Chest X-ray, PA view. Patient: 42 years old, sex M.
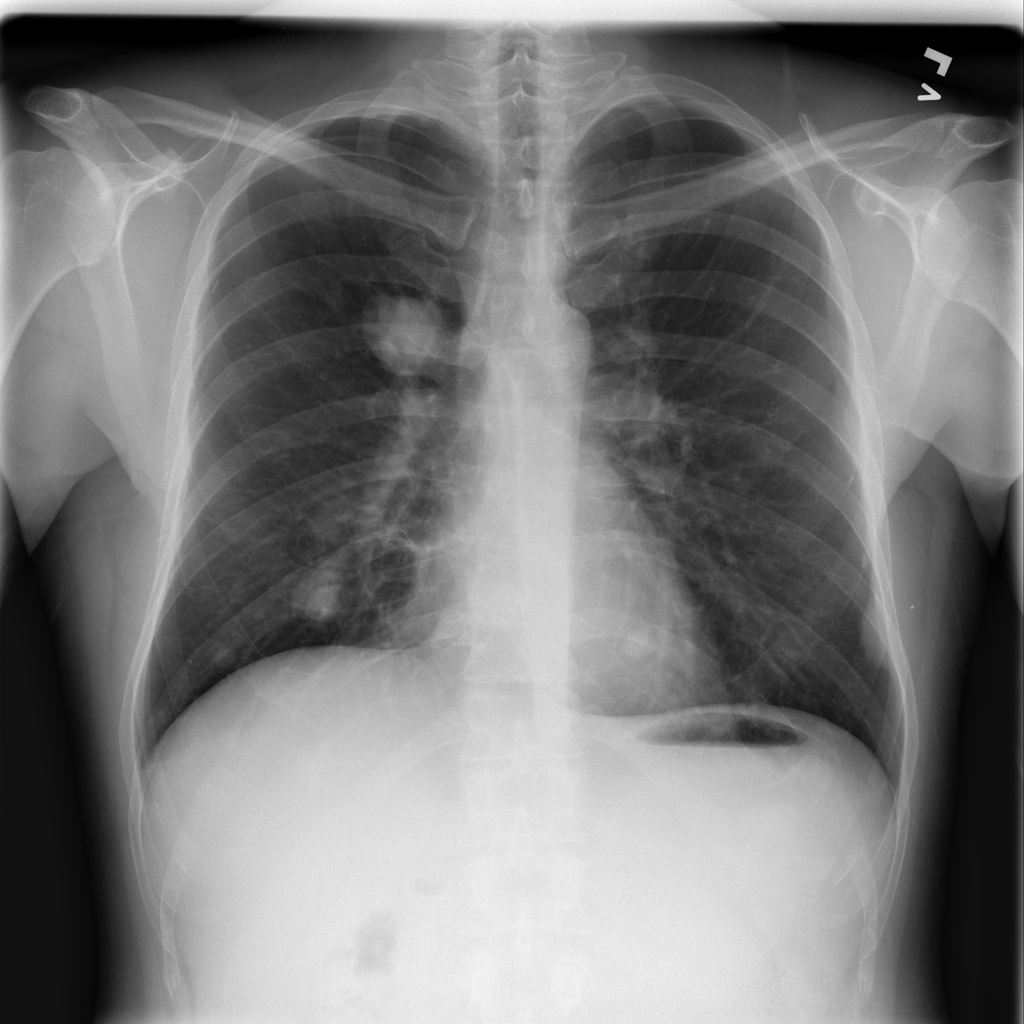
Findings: Mass